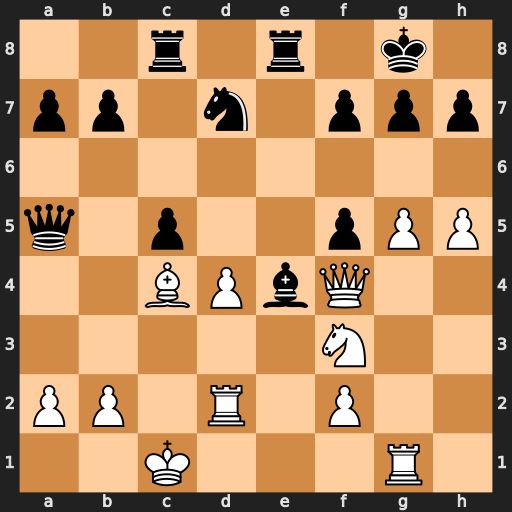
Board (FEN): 2r1r1k1/pp1n1ppp/8/q1p2pPP/2BPbQ2/5N2/PP1R1P2/2K3R1
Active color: w
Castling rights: -
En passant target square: -
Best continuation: g6 hxg6 hxg6 cxd4 gxf7+